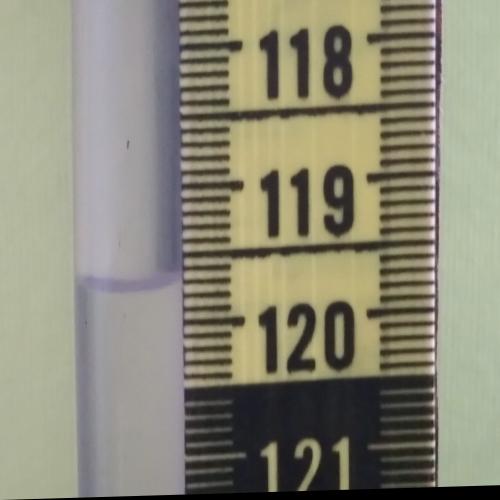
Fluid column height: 119.7 cm